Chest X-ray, PA view. Patient: 45 years old, sex F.
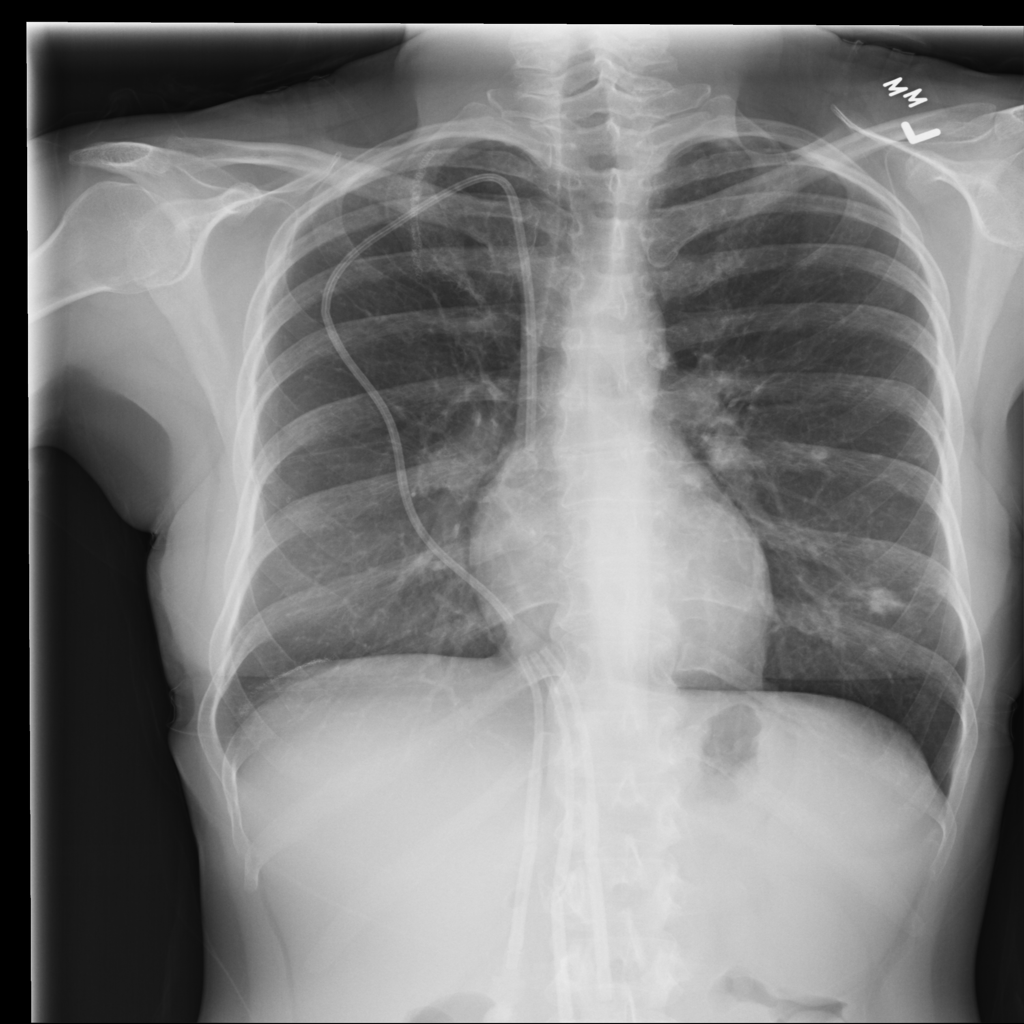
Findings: No Finding